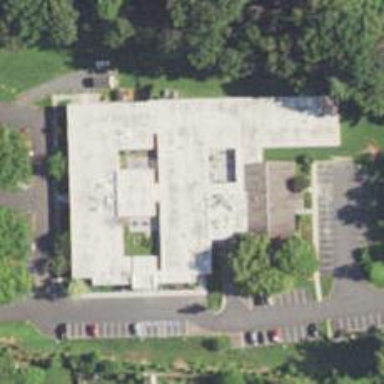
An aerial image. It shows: Nursing home.